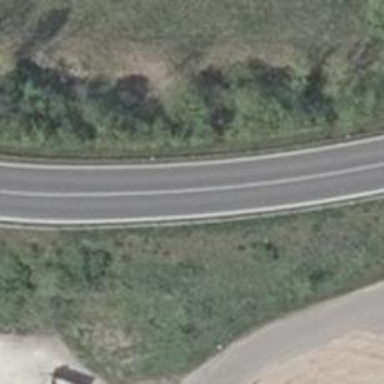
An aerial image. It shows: Secondary road with asphalt surface.